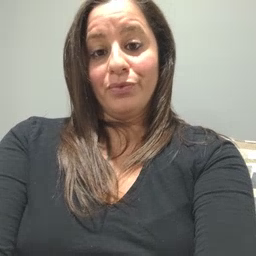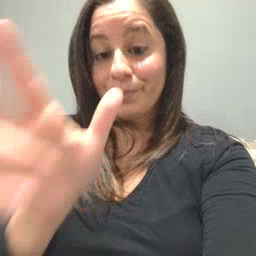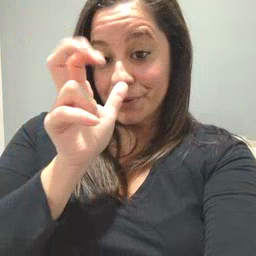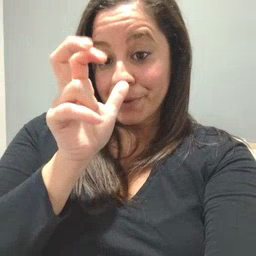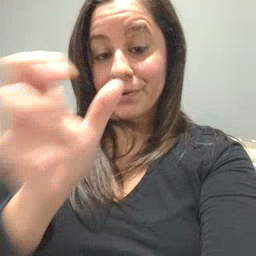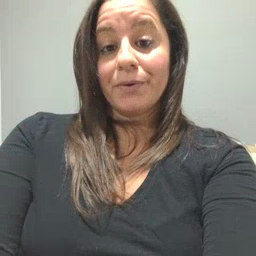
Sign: bug